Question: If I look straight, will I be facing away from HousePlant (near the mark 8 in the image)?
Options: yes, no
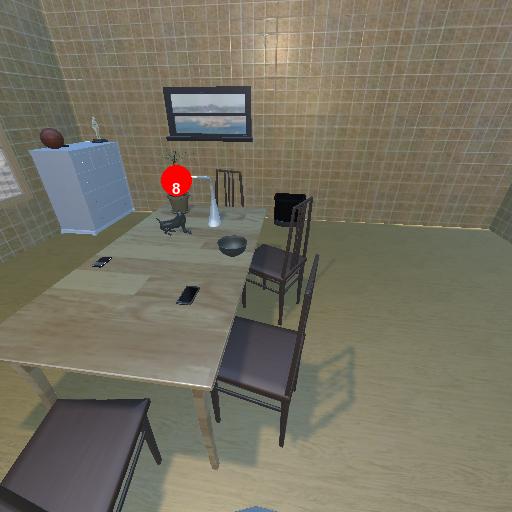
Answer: yes